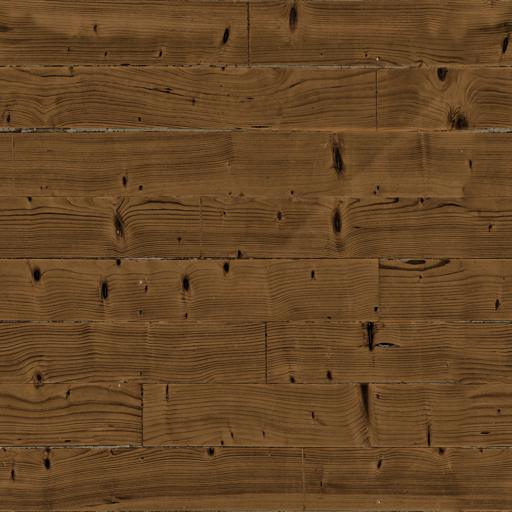
Tags: floor flooring parquet planks wood wooden